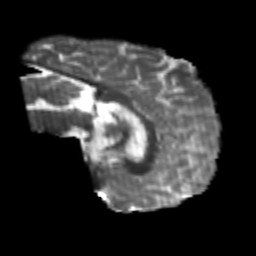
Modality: T2w
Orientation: sagittal
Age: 22
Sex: male
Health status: healthy
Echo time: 0.074 s